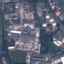
Label: Industrial